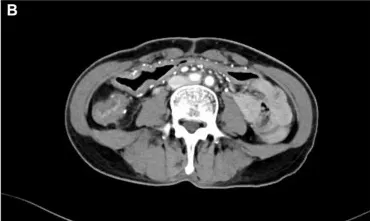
Preoperative abdominal computed tomography.
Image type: radiology (ct)